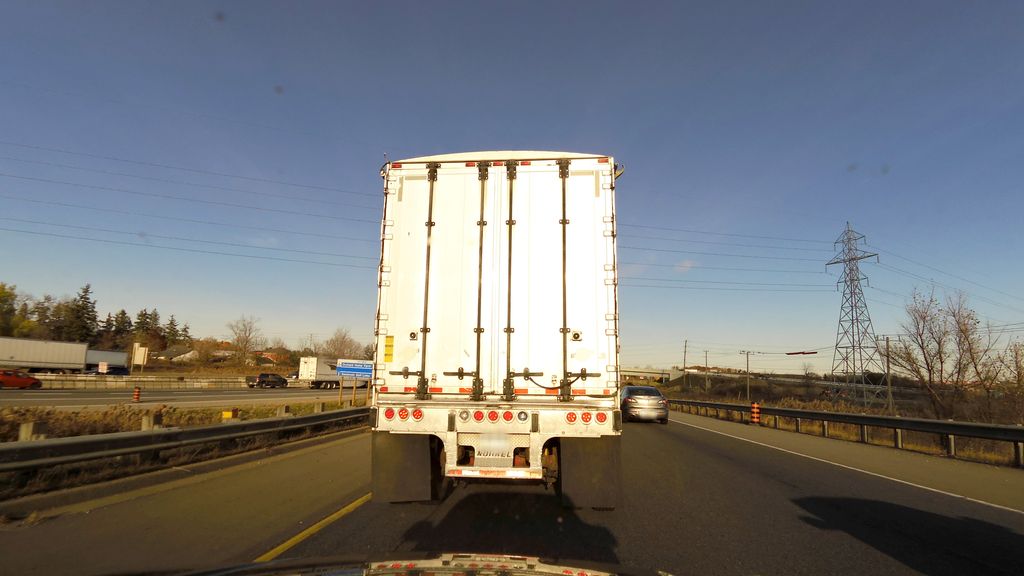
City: kitchener-waterloo